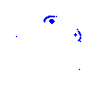
Particle: electron